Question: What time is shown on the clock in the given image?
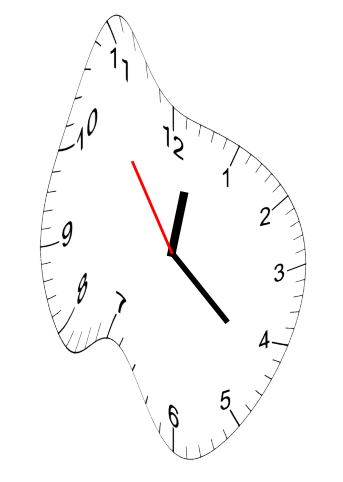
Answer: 12:21:54